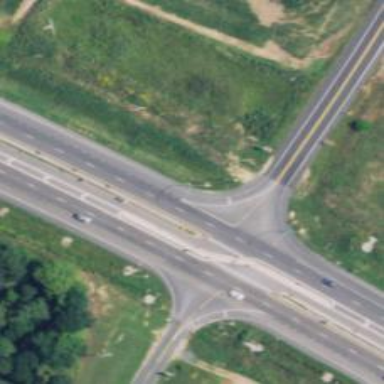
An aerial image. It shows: Trunk link highway.